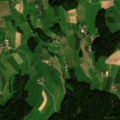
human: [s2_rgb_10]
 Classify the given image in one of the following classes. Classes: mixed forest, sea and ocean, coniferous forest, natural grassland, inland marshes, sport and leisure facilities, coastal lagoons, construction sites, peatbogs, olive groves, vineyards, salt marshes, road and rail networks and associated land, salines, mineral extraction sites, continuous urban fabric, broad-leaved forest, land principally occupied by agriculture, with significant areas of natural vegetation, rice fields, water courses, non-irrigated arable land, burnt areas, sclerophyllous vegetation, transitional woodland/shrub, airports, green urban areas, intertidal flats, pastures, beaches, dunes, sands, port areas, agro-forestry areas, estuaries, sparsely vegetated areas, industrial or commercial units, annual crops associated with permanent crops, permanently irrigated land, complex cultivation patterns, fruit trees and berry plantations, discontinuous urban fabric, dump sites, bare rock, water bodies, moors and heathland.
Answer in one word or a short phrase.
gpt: complex cultivation patterns, land principally occupied by agriculture, with significant areas of natural vegetation, coniferous forest